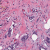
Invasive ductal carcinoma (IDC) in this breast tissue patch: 1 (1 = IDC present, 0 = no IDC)